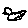
Label: bird